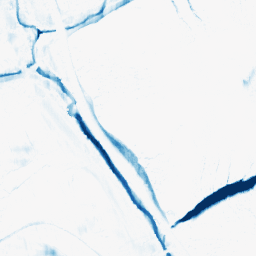
Category: morphological
Decomposition family: morphological_ellipse
Decomposition parameters: operation: closing
width: 20
height: 5
Upsampling method: lanczos
Upsampling parameters: scale: 4
Upsampling scale: 4